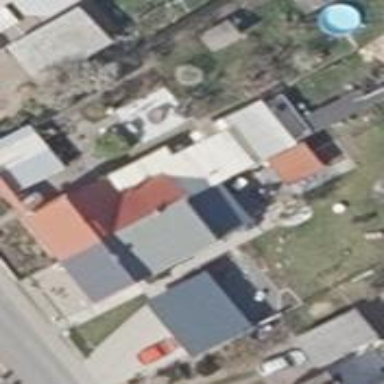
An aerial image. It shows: Simple and straightforward house.